Question: Could you please tell me what's wrong with the below part of the code? repeatedly getting an error as 'Type Mismatch' in the below code:
'''
TotalRows=objExcel1.Application.WorksheetFunction.CountA(ob4.Columns(1))
'MsgBox(TotalRows)
ReDim ArrParent(TotalRows - 2)
ArrParent=ob4.Range("A2:" & "A" & TotalRows).Value 'here i am getting an error as said above
'Call to the subroutine
ParentPIDNumber ArrParent,ob3,ob2,ob4
'''
'''
Sub FileredOpenProcessToDel(ob3,ob2,ob4)
Dim ColumnToFilter,TotalRows
Dim rngFilter,cel,str,rangesToRemove,x
Dim strToRemove : strToRemove = ""
Dim ArrParent
objExcel1.ScreenUpdating = False
objExcel1.Calculation = -4135 'xlCalculationManual
ColumnToFilter=objExcel1.Application.WorksheetFunction.CountA(ob4.Rows(1)) - 1
ob4.Range(ob4.Cells(1,ColumnToFilter),ob4.Cells(1,ColumnToFilter)).AutoFilter ColumnToFilter, "Open",,,True
'Dim rngFilter as Range
Set rngFilter = objExcel1.Application.Intersect(ob4.UsedRange,ob4.UsedRange.Offset(1),ob4.Columns(1)).SpecialCells(12)'xlCellTypeVisible
'MsgBox(rngFilter.Rows.Count)
REM Do While 1=1
REM 'Msgbox
REM Loop
'msgbox "Filtered range has " & rngFilter.Rows.Count & " rows."
str=""
For each cel in rngFilter
str = str & (cel.row) & ":" & (cel.row) & ","
Next
rangesToRemove = Split(str,",")
For x = UBOUND(rangesToRemove)-1 To LBOUND(rangesToRemove) Step -1
strToRemove = strToRemove & rangesToRemove(x)
If Len(strToRemove) > 200 then
ob4.Range(strToRemove).delete'str & rangesToRemove(x) & ":" & rangesToRemove(x) & ","
strToRemove = ""
Else
strToRemove = strToRemove & ","
End If
Next
If len(strToRemove) > 0 then
strToRemove = Mid(strToRemove, 1, Len(strToRemove) - 1)
'strToRemove = Left(strToRemove, Len(strToRemove) -1)
ob4.Range(strToRemove).delete
End If
ob4.AutoFilterMode = False
objExcel1.ScreenUpdating = True
objExcel1.Calculation = -4105 'xlCalculationAutomatic
TotalRows=objExcel1.Application.WorksheetFunction.CountA(ob4.Columns(1))
MsgBox(TotalRows)
'ReDim ArrParent(TotalRows - 2)
ArrParent=ob4.Range("A2:A" & TotalRows).value2
'MsgBox(ArrParent(1,0))
'Call to the subroutine
ParentPIDNumber ArrParent,ob3,ob2,ob4
End Sub
'''

Thanks,
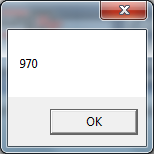
Answer: Try using Application.Transpose to store the values to a 1d array ||
'''
ArrParent=Application.Transpose(ob4.Range("A2:A" & TotalRows).value)
'''
I believe that a range array is always a two dimensional array. Transpose is used to convert the data to a one dimensional array.
you were initially assigning ArrParent to array(0, 968) instead of what you wanted which was array(968).
I think my explanation is correct. Someone please correct me if I'm not.